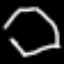
Label: octagon